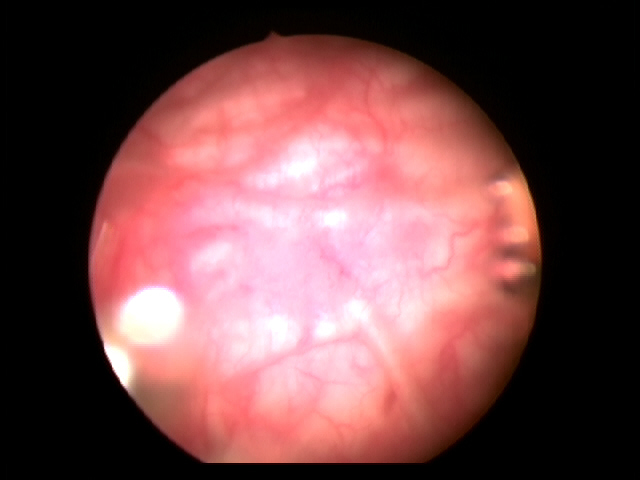
Modality: WLC
Class: Non-malignant
Subclass: SquamousMetaplasia
Lesion: L1
Morphology: Non-papillary
Bladder cancer association: No